Question: '''
#include<stdio.h>
int main()
{
struct test
{
char c;
int y;
float r;
double d;
} t1;
printf("%d
",sizeof(t1));
return 0;
}
'''
Output:
24 on my gcc 4.3.2 Ubuntu 12.04
Output: 20 on Ideone <URL>
My Explanation:
1. 1st chunk will be taken by Char 'c'. 1 byte for himself followed by 3 bytes of padding.
2. 2nd chunk will be taken by Integer 'y'. (No padding required in this case as integer is of 4 byte. so it will completely fill the chunk).
3. 3rd chunk will be taken by float 'r'. (No padding required as float is of 4 bytes too).
4. Now next chunk of 4 bytes will be padded because next is double. and storage address have to multiple of size of that data type.
5. and next 2 chunk of 4 bytes each will be occupied by double variable.
Thus 'Size = 1(char) + 3(Padded in Char case) + 4(int) + 4(float) + 4(padded for Double) + 8(double) = 24'
Since Chunks are taken in 4 byte collection. so every address will be Multiple of 4.
For double , Next address has to be 1012. but it is not multiple of 8. so pad it ! and start from 1016

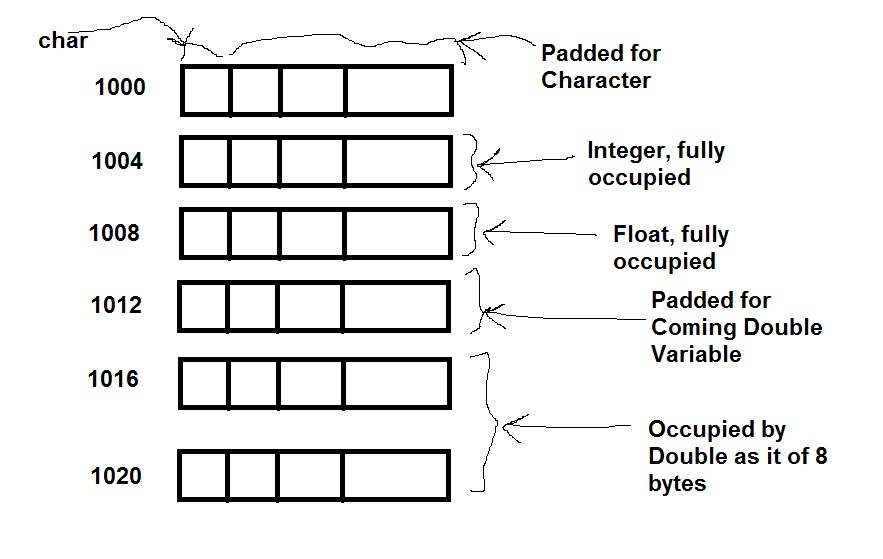
Answer: Your explanation is correct in the sense that the specific compiler outputs a binary with a specific layout for that struct. If you have correctly predicted the outputs, then your prediction is obviously correct .
But the struct's size is not, , strictly defined in C. The only thing that's defined in this subject is the order of the struct members and the offset of the first member. The padding and, therefore, and it's left as a decision for the compiler. Obviously, the main reason a compiler would pad the struct is higher performance through proper alignment of the members based on their individual types (as you correctly noted). But (and this is important here) the compiler chooses the most efficient padding depending on the target architecture. If an architecture has a 128-bit int, for instance, you can imagine how the size of your struct would be radically different.
So, (or to any setup other than what you described) . It would naturally match setups, but only by accident.